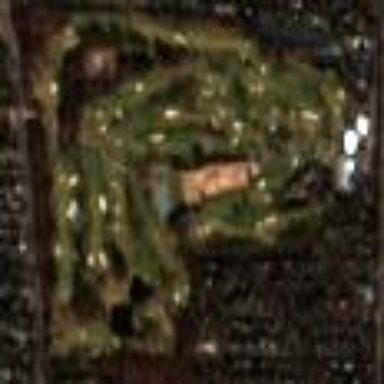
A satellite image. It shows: Golf course.